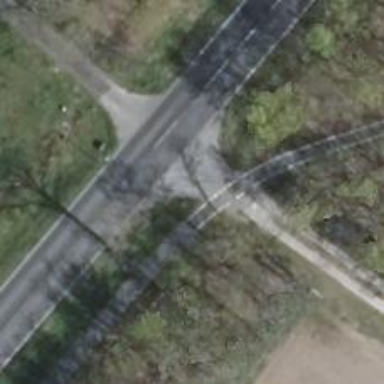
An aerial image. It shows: Emergency access point on the road.